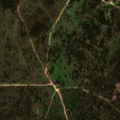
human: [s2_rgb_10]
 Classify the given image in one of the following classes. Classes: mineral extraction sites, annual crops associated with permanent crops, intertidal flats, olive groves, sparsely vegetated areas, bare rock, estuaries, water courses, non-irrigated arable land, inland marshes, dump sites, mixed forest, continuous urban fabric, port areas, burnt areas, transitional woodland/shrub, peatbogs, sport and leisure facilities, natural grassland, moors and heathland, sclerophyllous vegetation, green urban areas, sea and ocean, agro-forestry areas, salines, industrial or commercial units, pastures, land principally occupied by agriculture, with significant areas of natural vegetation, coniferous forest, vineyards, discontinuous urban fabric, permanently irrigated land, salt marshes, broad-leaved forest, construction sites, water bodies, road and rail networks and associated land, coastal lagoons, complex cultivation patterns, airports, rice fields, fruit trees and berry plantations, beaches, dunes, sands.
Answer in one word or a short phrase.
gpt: agro-forestry areas, broad-leaved forest